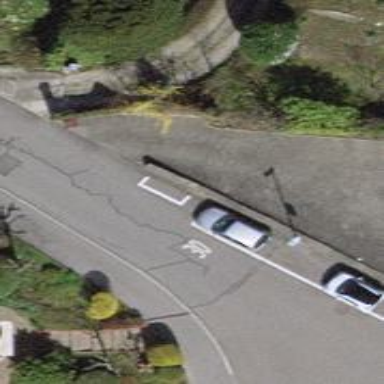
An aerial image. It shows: Motorcycle parking area.